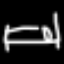
Label: bed